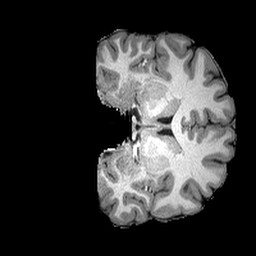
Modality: T1w
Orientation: coronal
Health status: ill